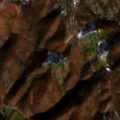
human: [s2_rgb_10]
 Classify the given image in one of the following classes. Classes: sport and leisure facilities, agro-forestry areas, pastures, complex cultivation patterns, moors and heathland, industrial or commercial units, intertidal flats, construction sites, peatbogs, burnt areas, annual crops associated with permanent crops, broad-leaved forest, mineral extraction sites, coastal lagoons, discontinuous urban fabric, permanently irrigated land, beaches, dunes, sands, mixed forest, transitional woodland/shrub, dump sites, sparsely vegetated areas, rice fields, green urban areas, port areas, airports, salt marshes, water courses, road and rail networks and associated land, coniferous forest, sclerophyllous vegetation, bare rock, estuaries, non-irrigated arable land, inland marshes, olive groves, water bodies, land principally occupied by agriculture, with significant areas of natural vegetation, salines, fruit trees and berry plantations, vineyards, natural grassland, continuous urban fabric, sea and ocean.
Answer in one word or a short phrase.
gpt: complex cultivation patterns, land principally occupied by agriculture, with significant areas of natural vegetation, broad-leaved forest